Field crop: tomato
Growth stage: 1
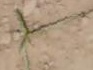
Species: cyperus